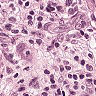
Metastatic tissue present: yes